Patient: sex M, age 44
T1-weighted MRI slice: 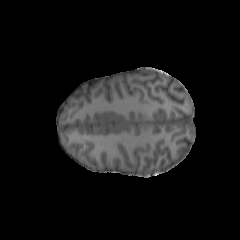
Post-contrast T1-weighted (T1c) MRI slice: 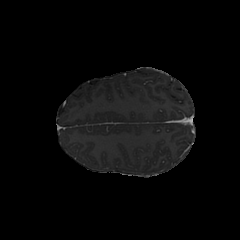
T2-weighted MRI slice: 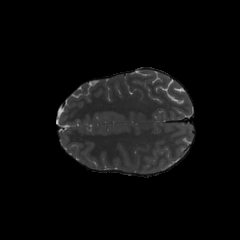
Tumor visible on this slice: no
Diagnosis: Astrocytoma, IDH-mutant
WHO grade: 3